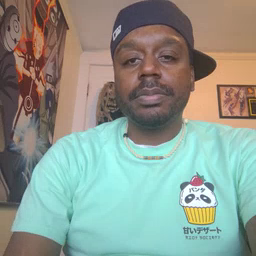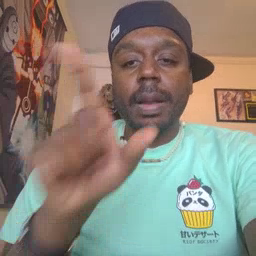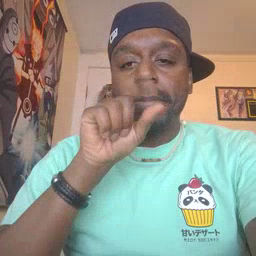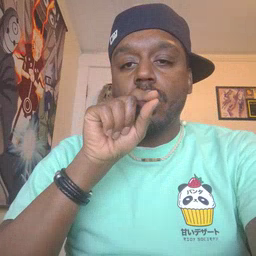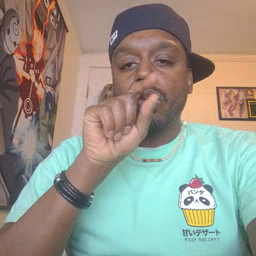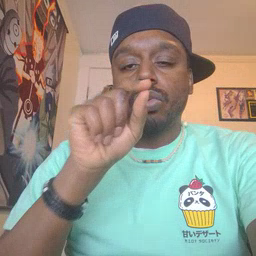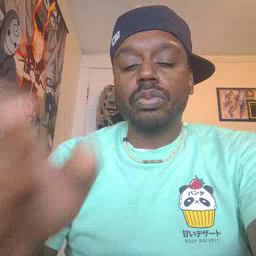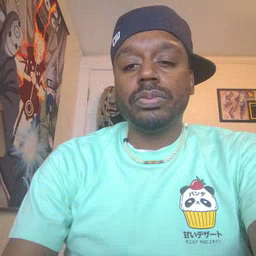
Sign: bird